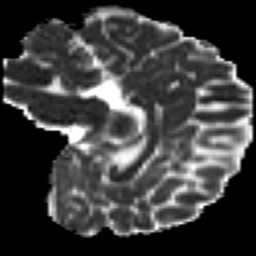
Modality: MD
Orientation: sagittal
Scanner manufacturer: siemens
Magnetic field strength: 3 T
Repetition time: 7.8 s
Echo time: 0.09 s